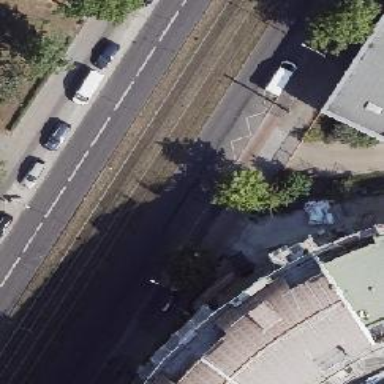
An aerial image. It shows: Secondary road with asphalt surface. There is parallel parking lane on the right side and cycle track on the right as well.